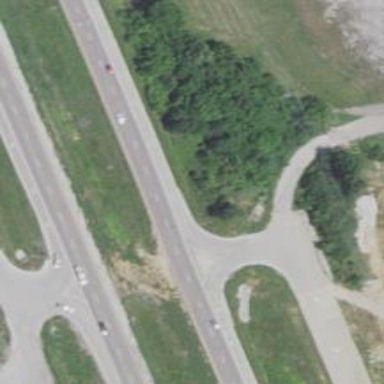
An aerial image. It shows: Asphalt motorway.